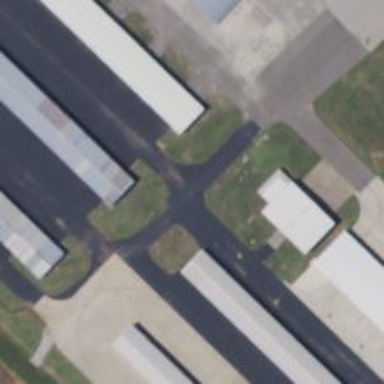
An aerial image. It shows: View of taxiway at the airport.